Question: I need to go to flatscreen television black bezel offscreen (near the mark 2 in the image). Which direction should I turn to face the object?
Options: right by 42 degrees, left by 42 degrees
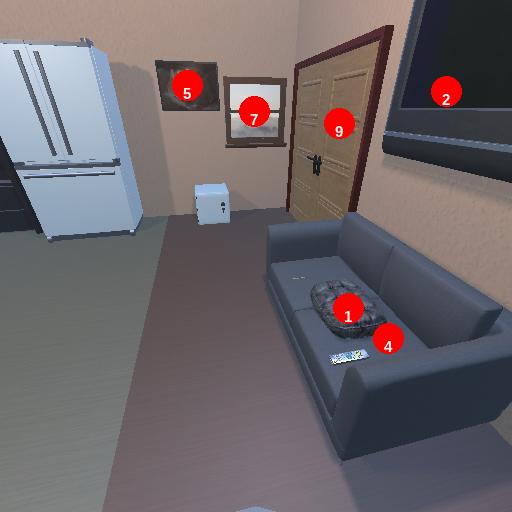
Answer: right by 42 degrees